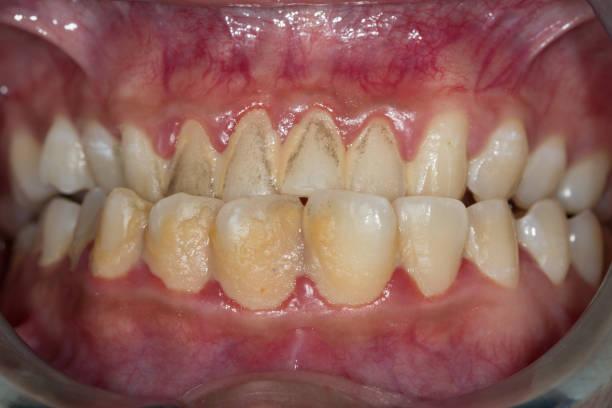
Condition: Gingivitis